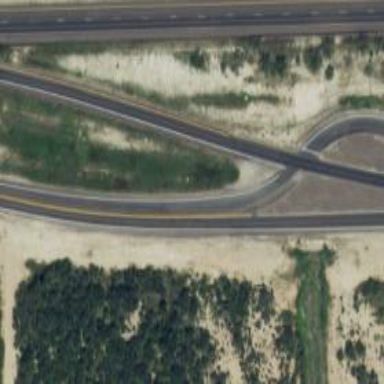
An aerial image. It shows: Tertiary road with frontage road along it.